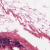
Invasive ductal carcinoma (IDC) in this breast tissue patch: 0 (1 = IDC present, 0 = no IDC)